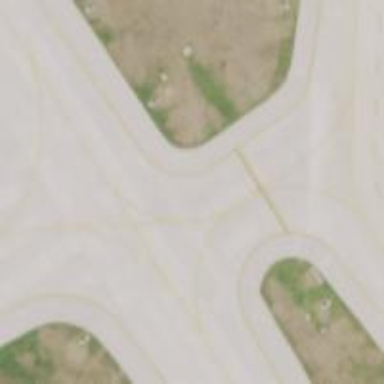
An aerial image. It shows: View of taxiway at the airport.